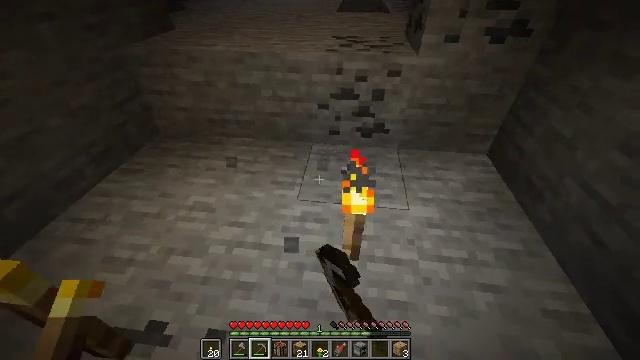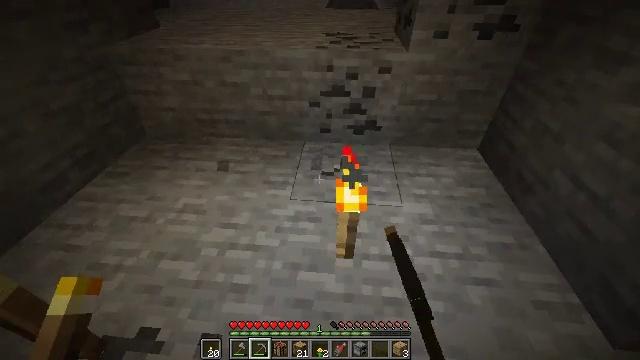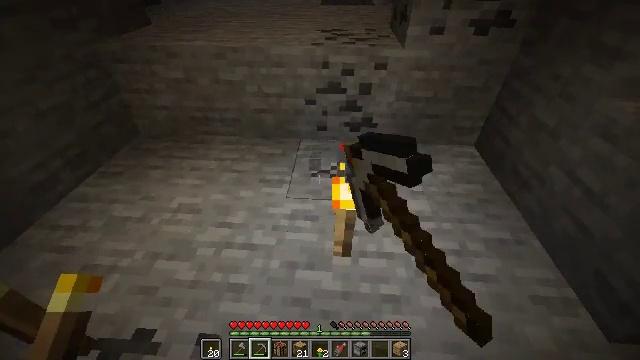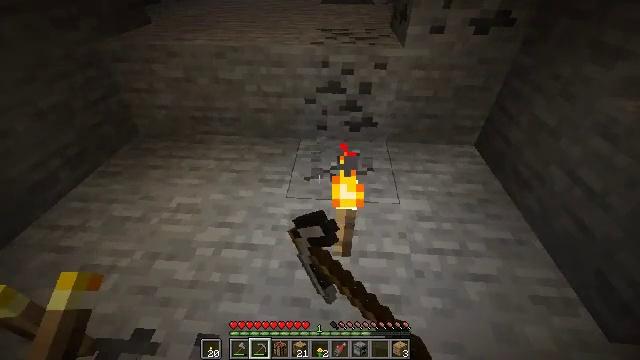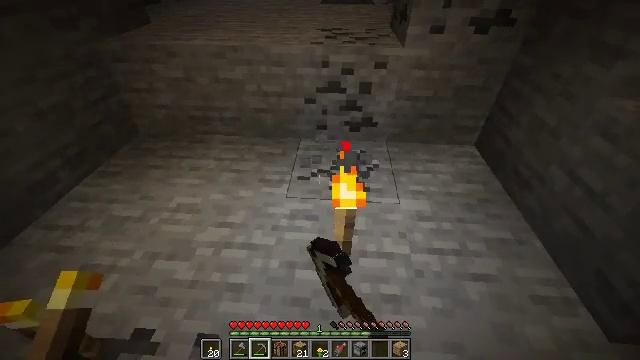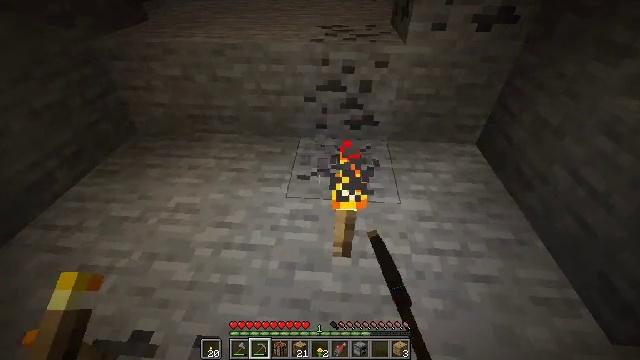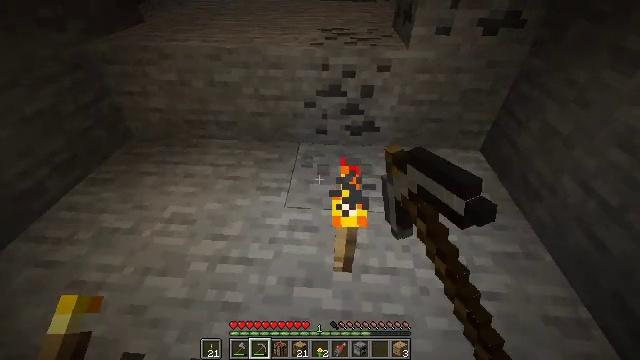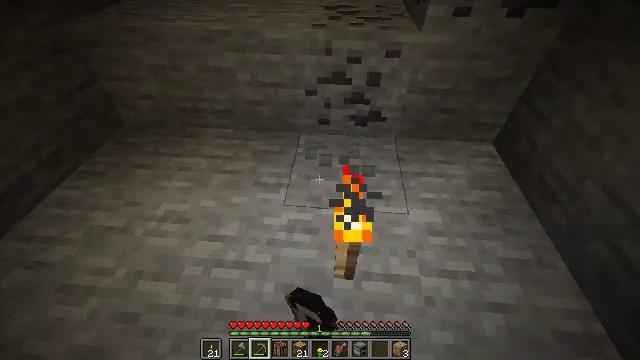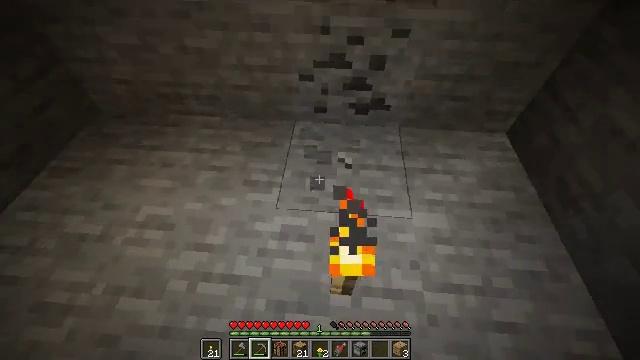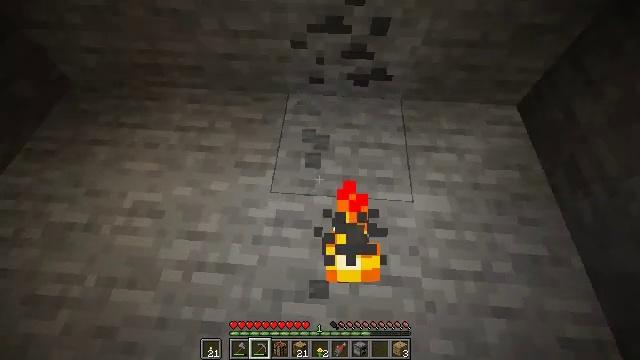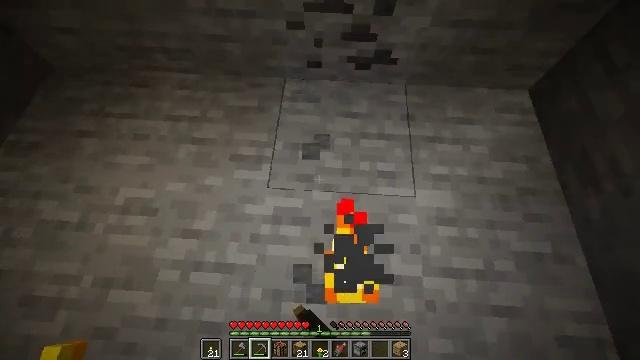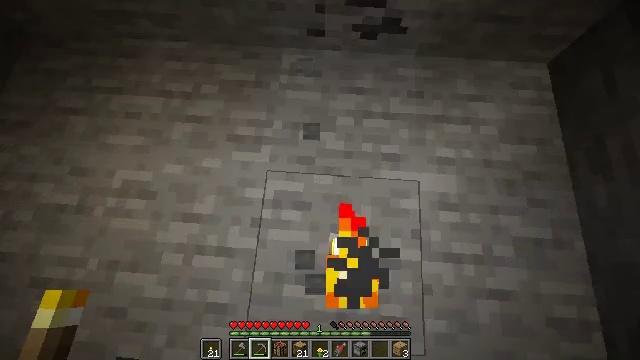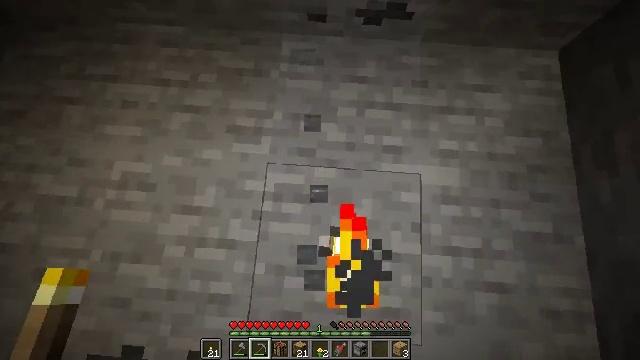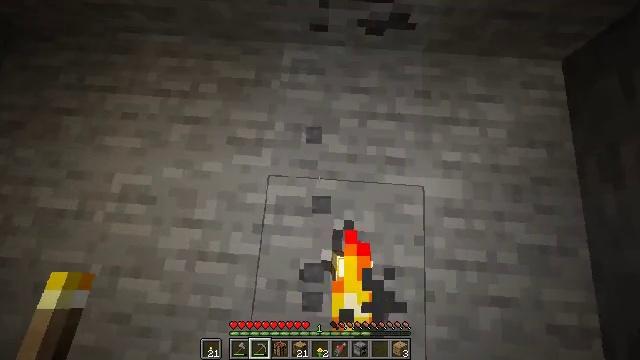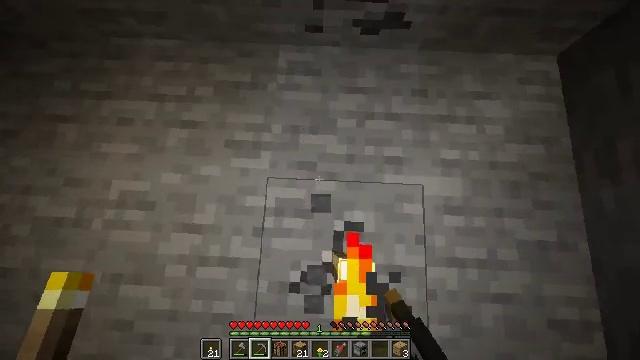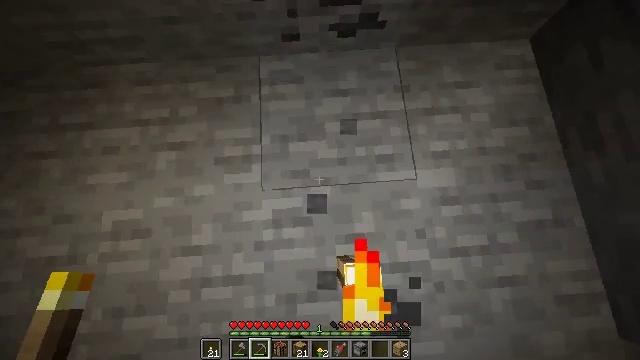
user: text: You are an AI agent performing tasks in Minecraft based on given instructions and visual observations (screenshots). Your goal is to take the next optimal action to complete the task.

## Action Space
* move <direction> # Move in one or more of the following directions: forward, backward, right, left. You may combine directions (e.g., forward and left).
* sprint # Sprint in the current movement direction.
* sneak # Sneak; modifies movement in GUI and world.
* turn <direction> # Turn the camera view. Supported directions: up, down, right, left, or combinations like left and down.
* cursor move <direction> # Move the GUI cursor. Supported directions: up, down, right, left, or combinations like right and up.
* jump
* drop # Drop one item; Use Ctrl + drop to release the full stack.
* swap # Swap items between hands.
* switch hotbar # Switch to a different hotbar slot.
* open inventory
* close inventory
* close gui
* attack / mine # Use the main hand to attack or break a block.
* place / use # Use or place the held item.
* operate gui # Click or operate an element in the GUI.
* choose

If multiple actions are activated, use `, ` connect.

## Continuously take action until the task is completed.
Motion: motion action
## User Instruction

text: Break the torch to collect it.
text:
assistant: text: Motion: turn right, attack / mine
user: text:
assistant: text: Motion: attack / mine
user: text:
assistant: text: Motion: attack / mine
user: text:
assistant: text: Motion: attack / mine
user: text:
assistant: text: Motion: move forward, attack / mine
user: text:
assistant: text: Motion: move forward
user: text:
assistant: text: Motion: move forward, turn down, attack / mine
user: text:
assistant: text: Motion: move forward, turn down, attack / mine
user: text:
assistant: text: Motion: move forward, turn down, attack / mine
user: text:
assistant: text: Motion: move forward, turn down, attack / mine
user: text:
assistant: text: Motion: turn down, attack / mine
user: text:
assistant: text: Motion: turn down, attack / mine
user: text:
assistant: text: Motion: attack / mine
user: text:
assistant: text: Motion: turn right, attack / mine
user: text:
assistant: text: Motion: turn right, attack / mine
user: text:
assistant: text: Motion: move back, attack / mine
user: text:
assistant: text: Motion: move back, attack / mine
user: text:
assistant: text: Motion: move back, attack / mine
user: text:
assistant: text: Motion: attack / mine
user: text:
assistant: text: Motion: turn right and up, attack / mine
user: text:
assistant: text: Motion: turn right and up, attack / mine
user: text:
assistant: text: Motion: turn right and up, attack / mine
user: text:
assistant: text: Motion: turn right, attack / mine
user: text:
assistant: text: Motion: attack / mine
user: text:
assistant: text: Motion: attack / mine
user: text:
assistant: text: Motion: turn right, attack / mine
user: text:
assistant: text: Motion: attack / mine